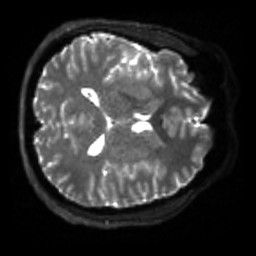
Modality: sbref
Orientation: axial
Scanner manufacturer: siemens
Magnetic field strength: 3 T
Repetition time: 4 s
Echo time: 0.0594 s